Interaction volume radius: 5 \u00c5
Interaction volume height: 15 \u00c5
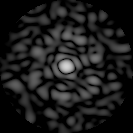
Disorder parameter: 0.8855